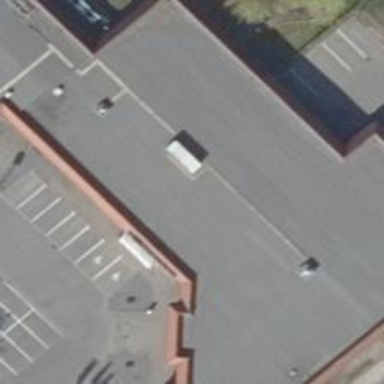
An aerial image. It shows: Supermarket.